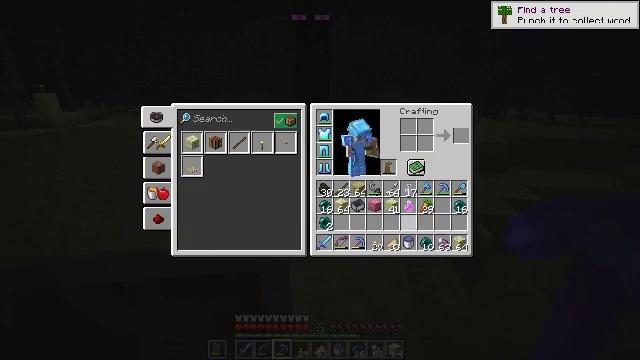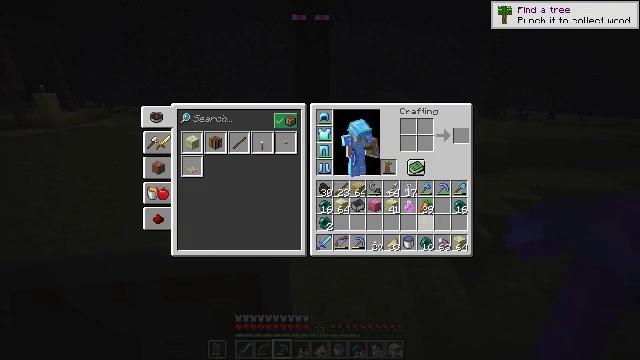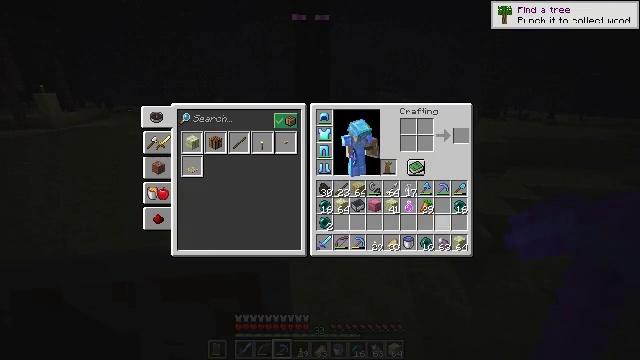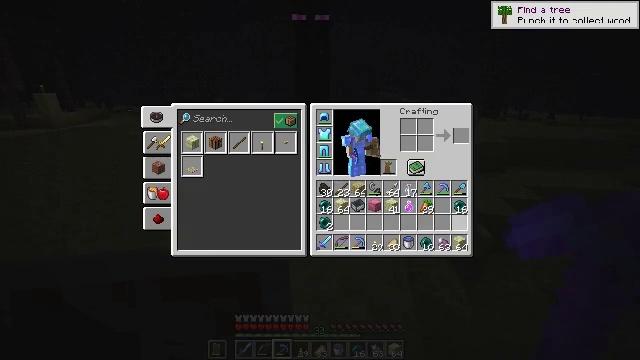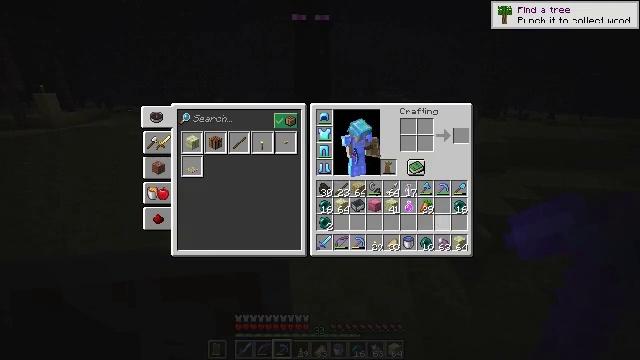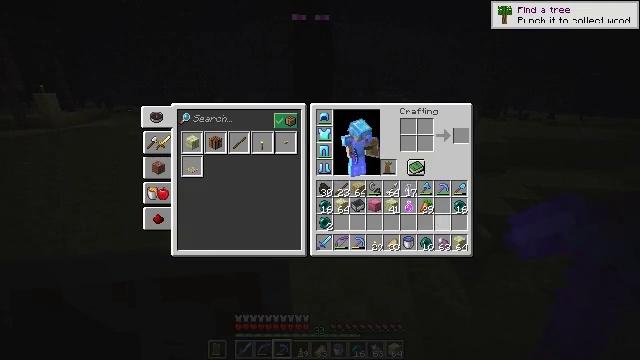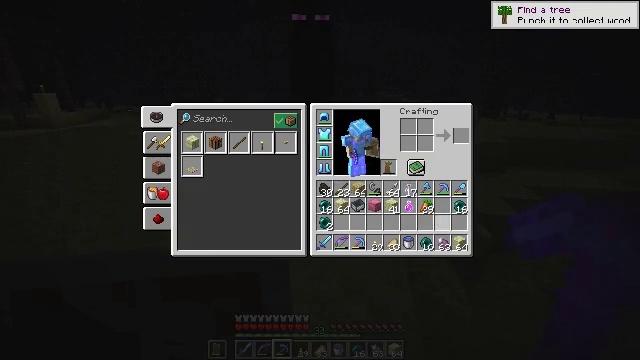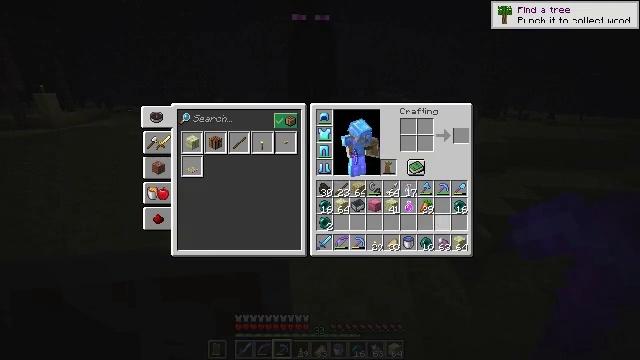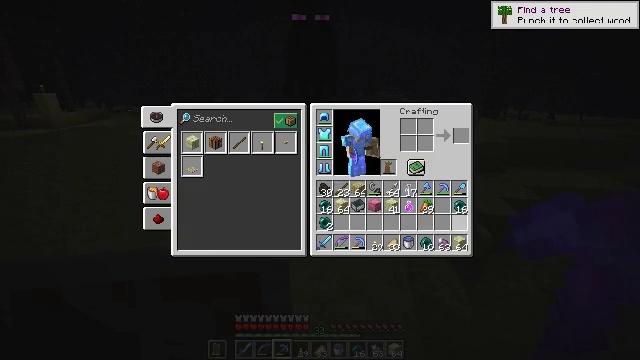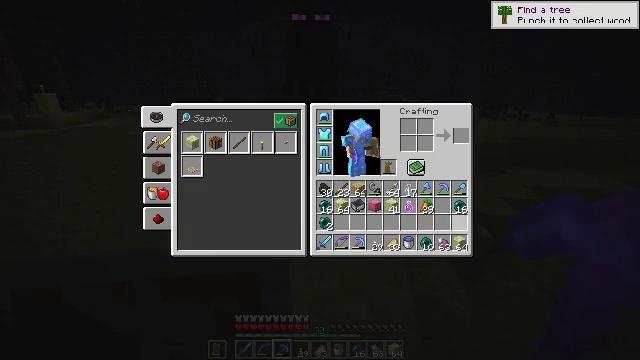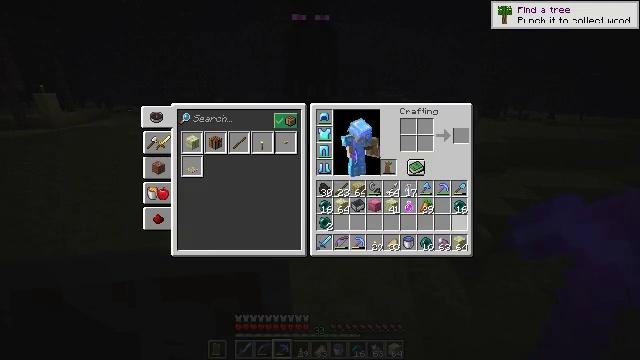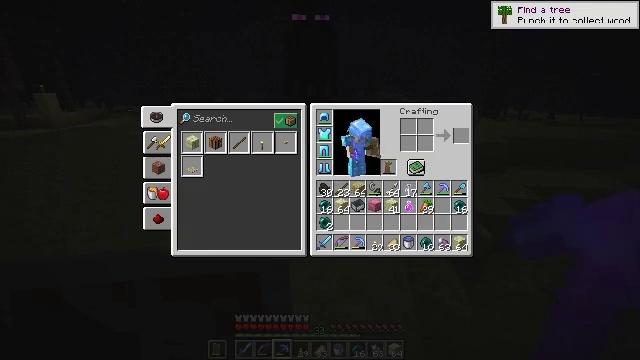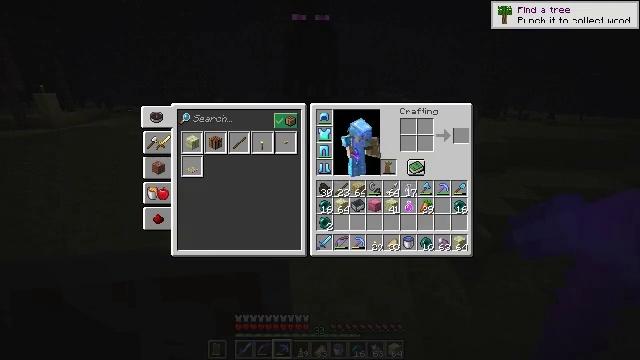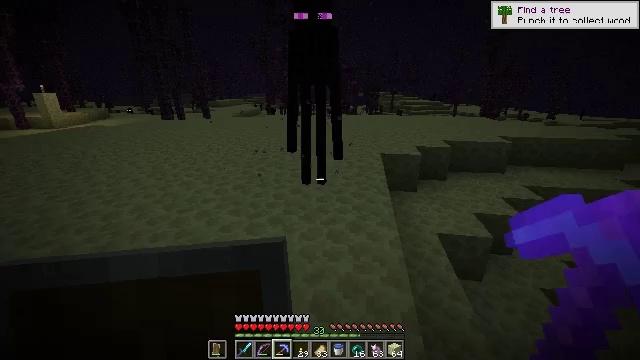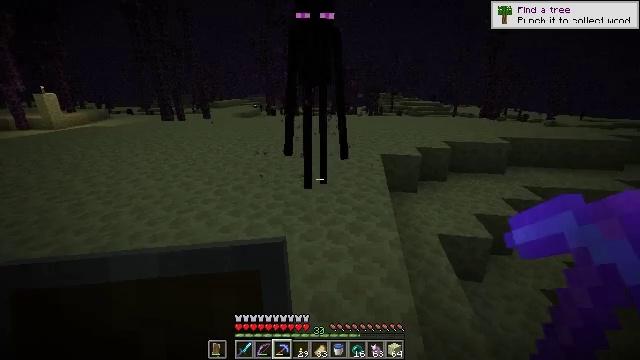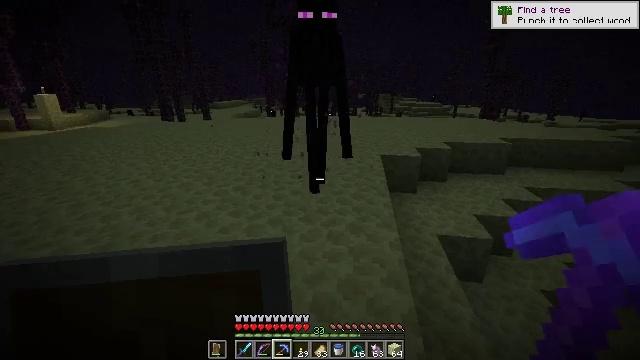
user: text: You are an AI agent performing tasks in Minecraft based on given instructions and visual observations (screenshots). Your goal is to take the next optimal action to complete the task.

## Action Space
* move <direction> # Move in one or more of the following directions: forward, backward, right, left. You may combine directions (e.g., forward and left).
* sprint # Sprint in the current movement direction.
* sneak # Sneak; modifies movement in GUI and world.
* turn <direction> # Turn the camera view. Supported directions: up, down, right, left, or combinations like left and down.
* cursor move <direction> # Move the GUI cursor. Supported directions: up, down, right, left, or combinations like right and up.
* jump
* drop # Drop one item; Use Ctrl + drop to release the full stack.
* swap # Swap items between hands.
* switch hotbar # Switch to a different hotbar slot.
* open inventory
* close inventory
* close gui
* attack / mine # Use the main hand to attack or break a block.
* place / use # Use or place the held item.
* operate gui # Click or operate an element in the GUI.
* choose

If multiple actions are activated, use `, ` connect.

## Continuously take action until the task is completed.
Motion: motion action
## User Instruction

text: Dig the end stone for building materials.
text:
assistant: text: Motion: no_op
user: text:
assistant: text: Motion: cursor move right
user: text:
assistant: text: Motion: no_op
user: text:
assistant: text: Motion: cursor move left
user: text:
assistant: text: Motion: no_op
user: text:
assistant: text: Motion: no_op
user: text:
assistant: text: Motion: cursor move right
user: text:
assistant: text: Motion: no_op
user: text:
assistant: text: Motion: no_op
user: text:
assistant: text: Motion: cursor move right
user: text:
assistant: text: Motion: cursor move right
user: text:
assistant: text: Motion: no_op
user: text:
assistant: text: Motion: no_op
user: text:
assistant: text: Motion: no_op
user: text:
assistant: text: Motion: no_op
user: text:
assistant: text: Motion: move forward
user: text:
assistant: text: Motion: move forward
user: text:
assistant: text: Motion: move forward, sprint, turn right and up
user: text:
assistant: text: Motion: move forward, sprint, turn right
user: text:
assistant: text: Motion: move forward, sprint
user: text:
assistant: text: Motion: move forward, sprint
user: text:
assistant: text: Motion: move forward
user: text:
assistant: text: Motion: move forward
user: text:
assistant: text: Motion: move forward
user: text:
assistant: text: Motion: move forward
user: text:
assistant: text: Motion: move forward, turn left
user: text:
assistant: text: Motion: move forward
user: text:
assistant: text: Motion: move forward
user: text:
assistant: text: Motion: move forward
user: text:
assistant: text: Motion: move forward